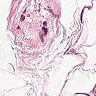
Metastatic tissue present: no